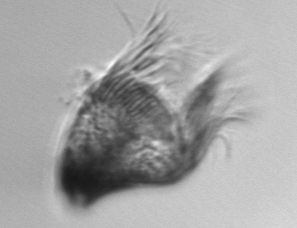
Label: Pelagostrobilidium